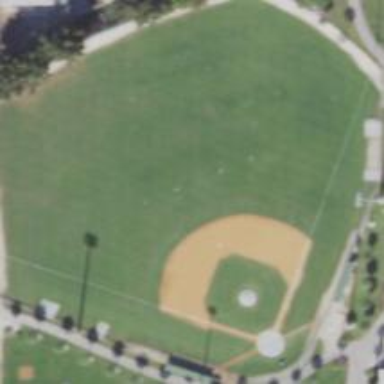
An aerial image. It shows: Baseball pitch for leisure land activities.